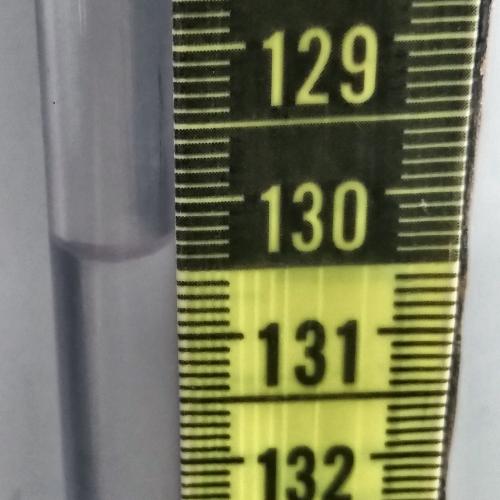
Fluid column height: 130.4 cm